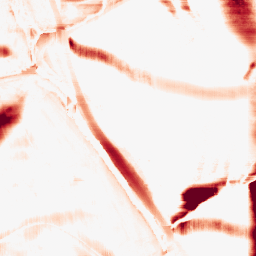
Category: morphological
Decomposition family: morphological_rect
Decomposition parameters: operation: opening
width: 50
height: 20
Upsampling method: quintic
Upsampling parameters: scale: 8
Upsampling scale: 8